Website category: jobs
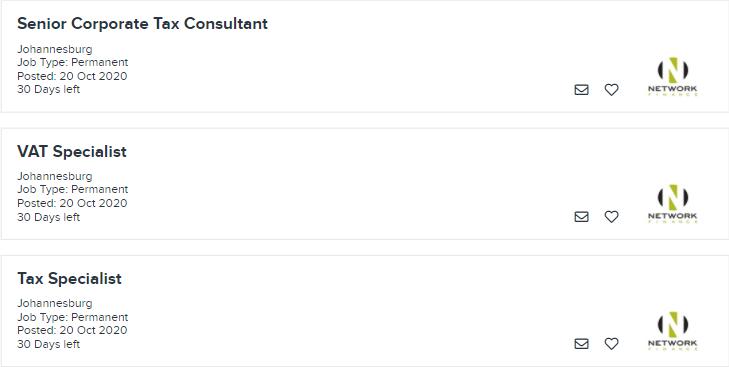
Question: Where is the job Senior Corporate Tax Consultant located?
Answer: Johannesburg

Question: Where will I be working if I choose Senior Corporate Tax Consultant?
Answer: Johannesburg

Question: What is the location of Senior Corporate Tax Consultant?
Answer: Johannesburg

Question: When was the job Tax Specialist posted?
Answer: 20 Oct 2020

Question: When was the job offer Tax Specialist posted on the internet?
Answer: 20 Oct 2020

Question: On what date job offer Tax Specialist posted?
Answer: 20 Oct 2020

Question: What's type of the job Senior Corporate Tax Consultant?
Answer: Job Type: Permanent

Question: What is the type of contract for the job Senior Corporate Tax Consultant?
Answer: Job Type: Permanent

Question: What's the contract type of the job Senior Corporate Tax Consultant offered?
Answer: Job Type: Permanent

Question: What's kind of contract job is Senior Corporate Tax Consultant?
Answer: Job Type: Permanent

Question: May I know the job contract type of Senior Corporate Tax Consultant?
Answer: Job Type: Permanent

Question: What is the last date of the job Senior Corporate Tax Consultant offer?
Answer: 30 Days left

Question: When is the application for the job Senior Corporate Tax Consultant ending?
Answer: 30 Days left

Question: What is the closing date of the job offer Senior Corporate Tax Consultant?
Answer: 30 Days left

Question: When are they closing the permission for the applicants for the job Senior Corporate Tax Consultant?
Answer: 30 Days left

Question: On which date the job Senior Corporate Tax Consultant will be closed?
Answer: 30 Days left

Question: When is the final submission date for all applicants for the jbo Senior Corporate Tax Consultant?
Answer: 30 Days left